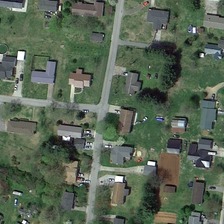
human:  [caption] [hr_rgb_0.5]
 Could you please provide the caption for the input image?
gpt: many green trees and some buildings are in a medium residential area .

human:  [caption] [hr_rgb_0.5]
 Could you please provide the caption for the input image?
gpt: many green trees and some buildings are in a medium residential area .

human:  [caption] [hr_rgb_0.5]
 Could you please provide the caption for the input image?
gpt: many green trees and some buildings are in a medium residential area .

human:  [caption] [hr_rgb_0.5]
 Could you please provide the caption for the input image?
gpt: many green trees and some buildings are in a medium residential area .

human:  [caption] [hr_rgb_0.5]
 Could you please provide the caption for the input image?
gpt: many green trees and some buildings are in a medium residential area .